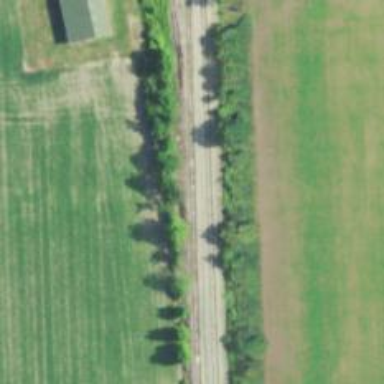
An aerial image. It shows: Railway siding with rails.